Field crop: maize
Growth stage: 1
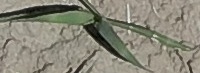
Species: sorghum